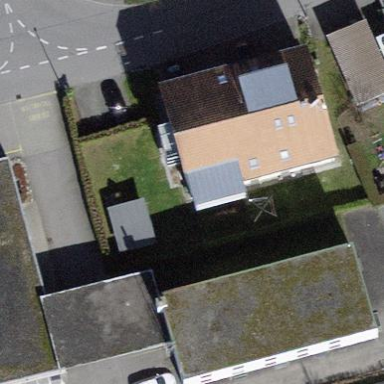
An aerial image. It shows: Building with tiled roof.